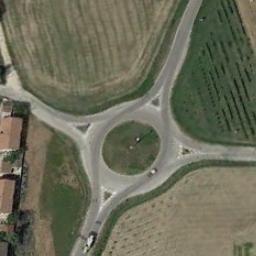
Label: roundabout